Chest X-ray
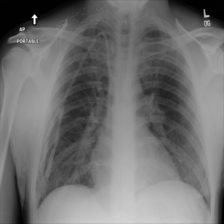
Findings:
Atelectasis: negative
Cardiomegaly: negative
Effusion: negative
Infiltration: negative
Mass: negative
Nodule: negative
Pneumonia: negative
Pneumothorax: negative
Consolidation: negative
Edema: negative
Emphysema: negative
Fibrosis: negative
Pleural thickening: negative
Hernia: negative